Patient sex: M
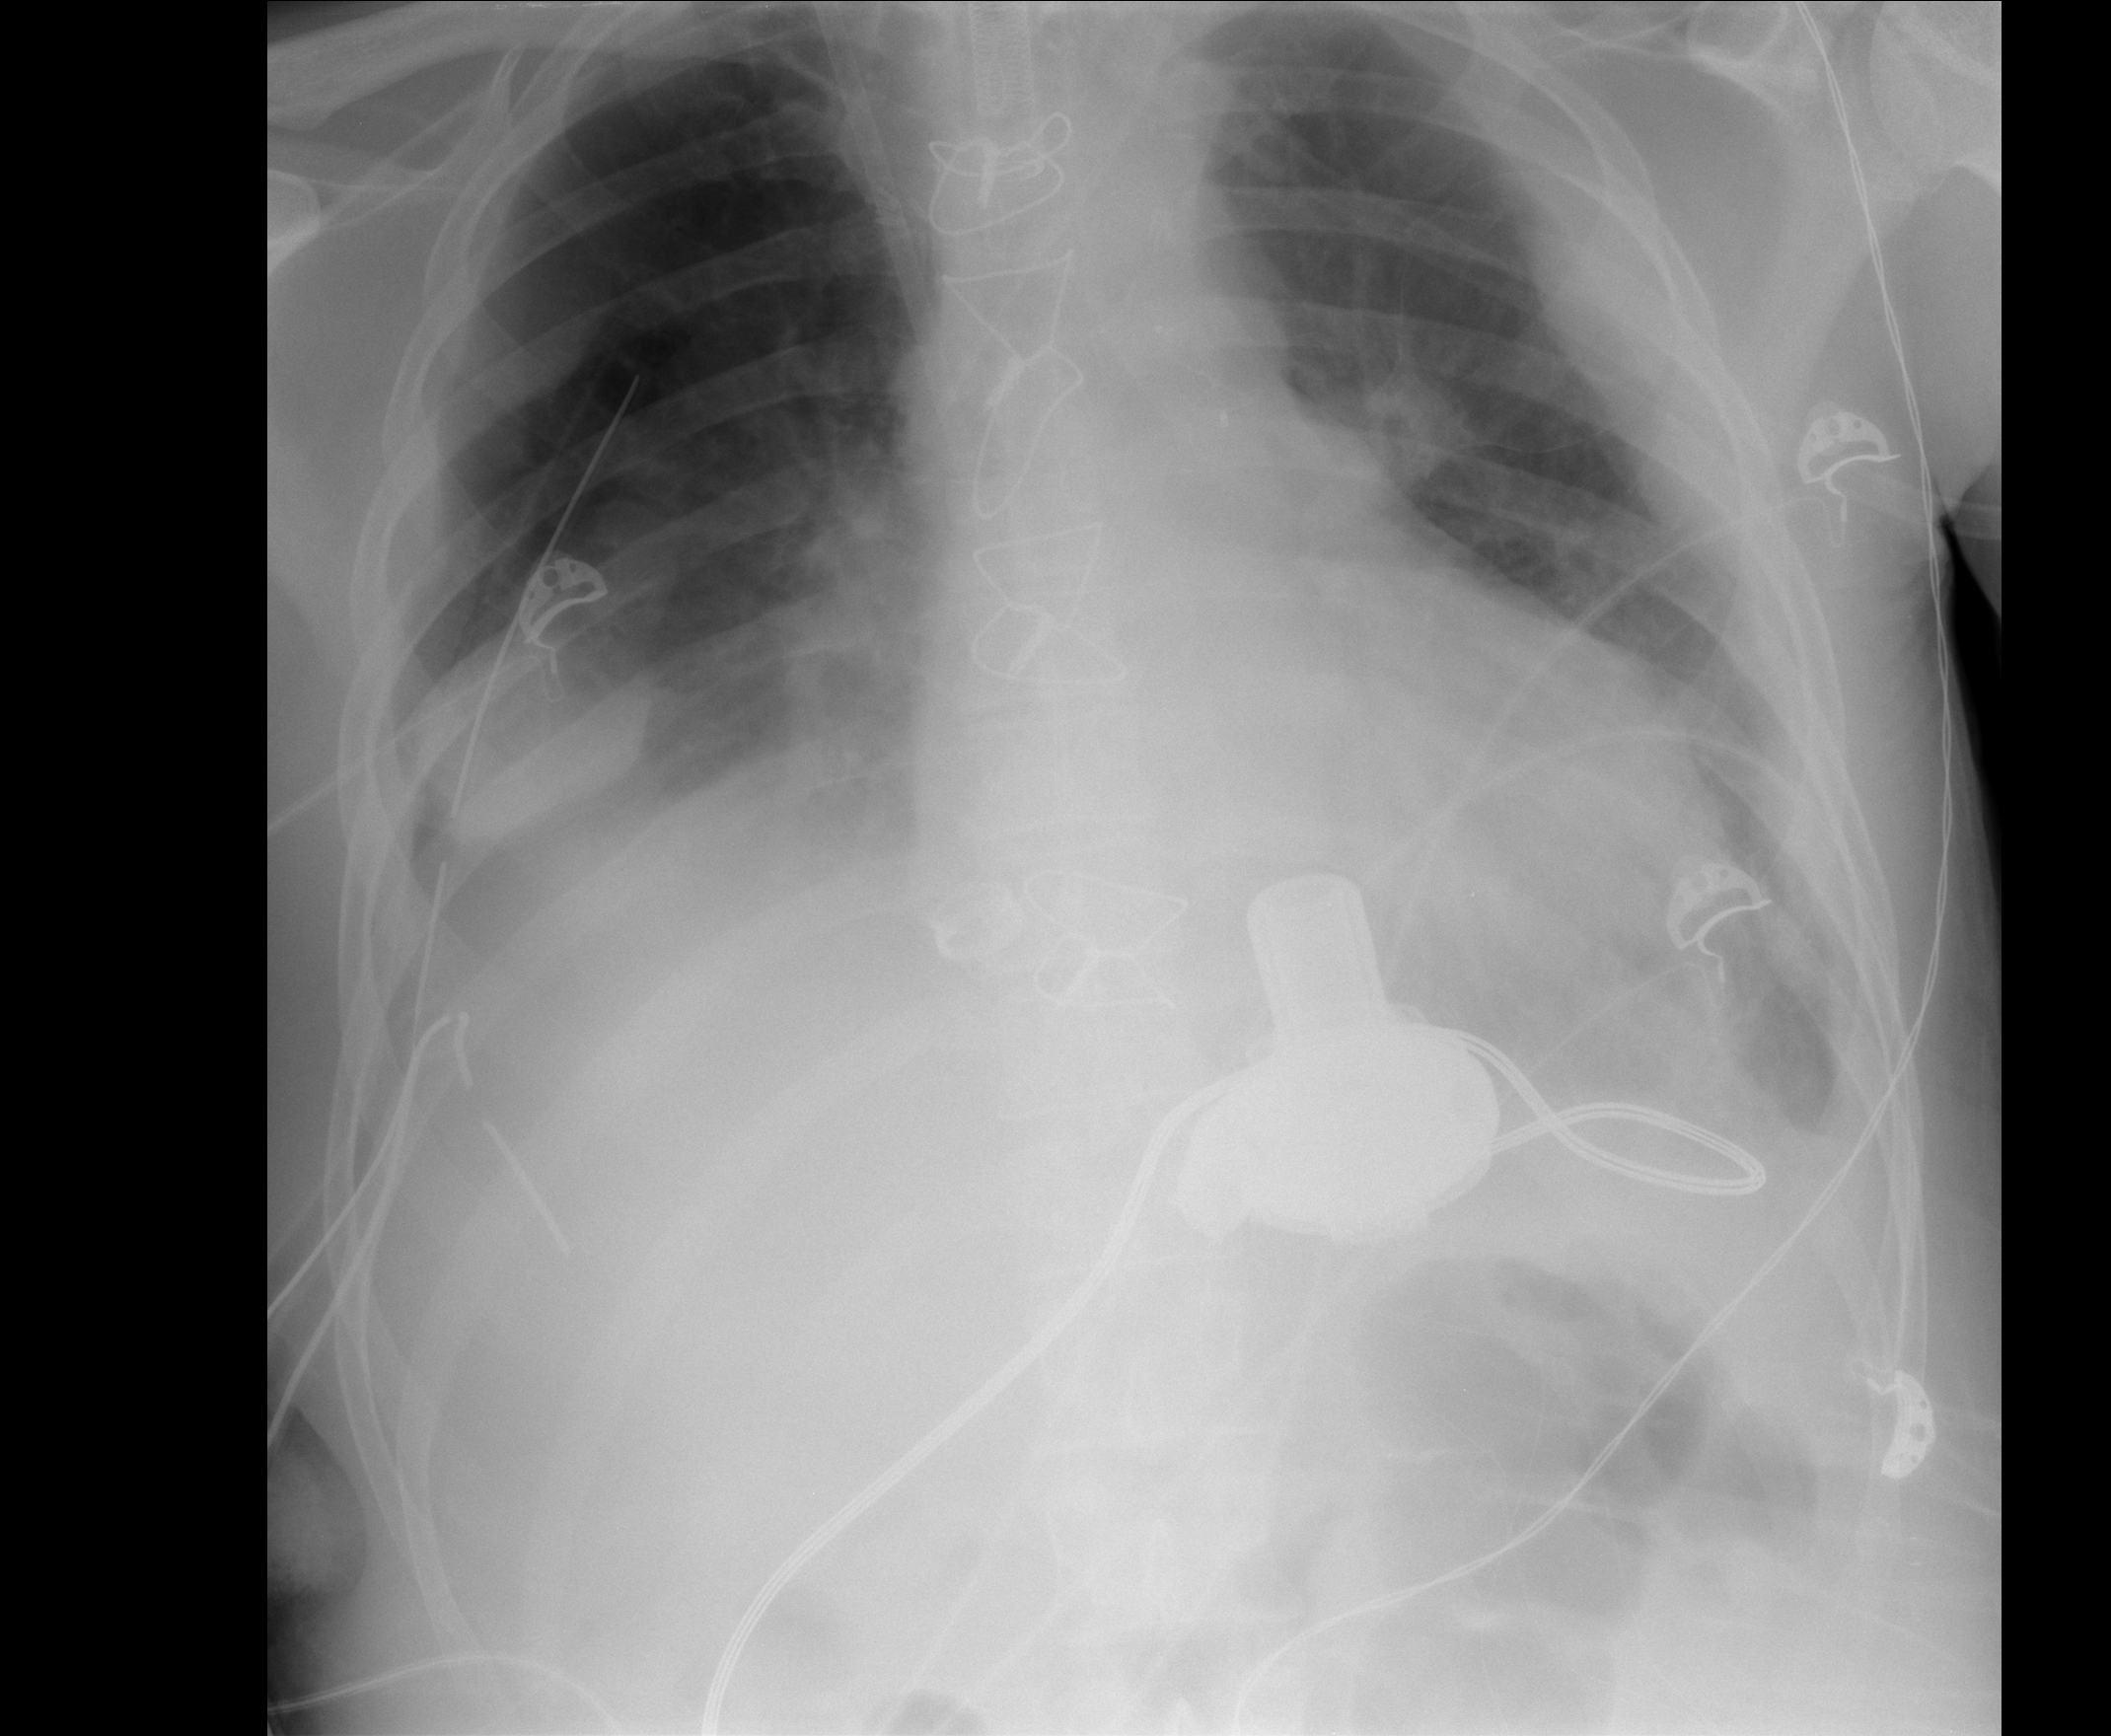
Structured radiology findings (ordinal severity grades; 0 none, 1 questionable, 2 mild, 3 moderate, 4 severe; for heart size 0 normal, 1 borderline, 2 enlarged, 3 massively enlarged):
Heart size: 1
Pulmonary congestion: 1
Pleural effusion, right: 2
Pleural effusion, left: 2
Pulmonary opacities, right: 2
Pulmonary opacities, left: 0
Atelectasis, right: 3
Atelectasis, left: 3